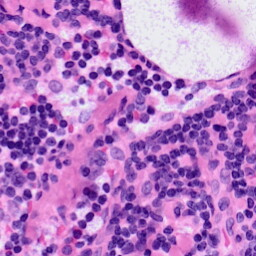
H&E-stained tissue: LymphNode